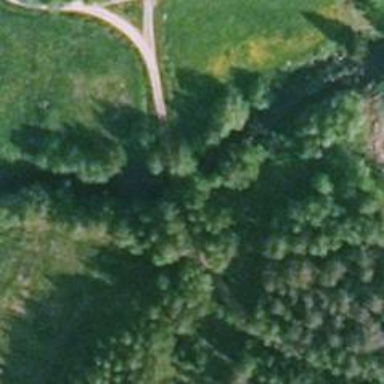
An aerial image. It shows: Unclassified road with bridge.